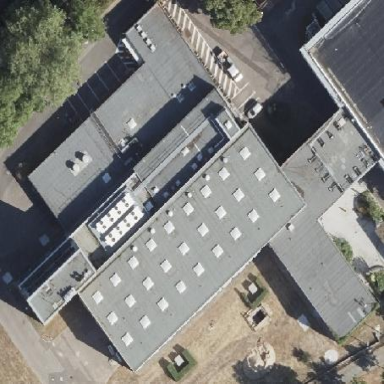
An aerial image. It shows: Service building.